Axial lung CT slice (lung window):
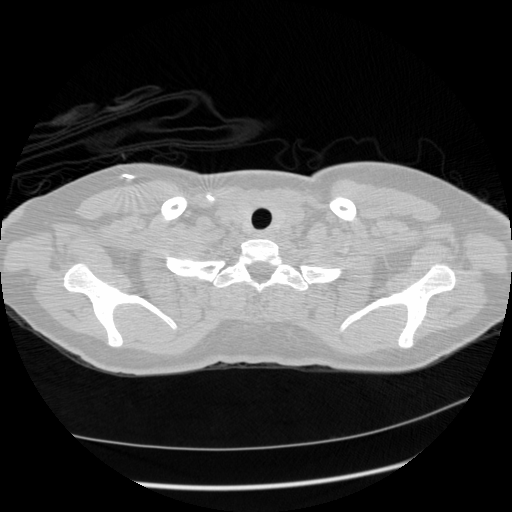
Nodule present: no